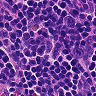
Metastatic tissue present: no